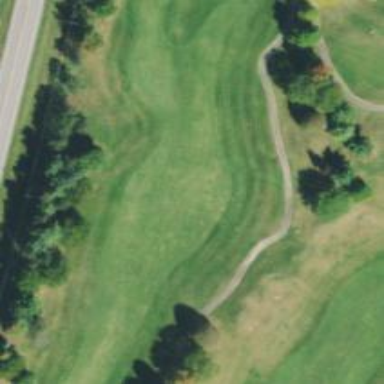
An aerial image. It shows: View of golf hole.